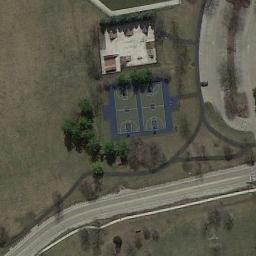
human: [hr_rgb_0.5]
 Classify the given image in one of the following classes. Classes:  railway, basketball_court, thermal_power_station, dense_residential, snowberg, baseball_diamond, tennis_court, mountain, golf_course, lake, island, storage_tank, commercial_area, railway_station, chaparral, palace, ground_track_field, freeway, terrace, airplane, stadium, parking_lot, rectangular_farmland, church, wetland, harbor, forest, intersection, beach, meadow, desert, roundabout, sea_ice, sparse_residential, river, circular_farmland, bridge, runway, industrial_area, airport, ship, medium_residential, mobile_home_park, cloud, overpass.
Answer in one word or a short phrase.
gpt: basketball_court